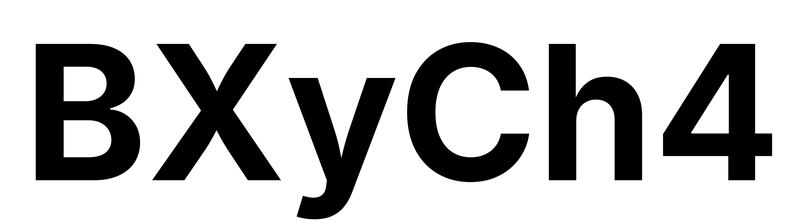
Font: Inter_Bold